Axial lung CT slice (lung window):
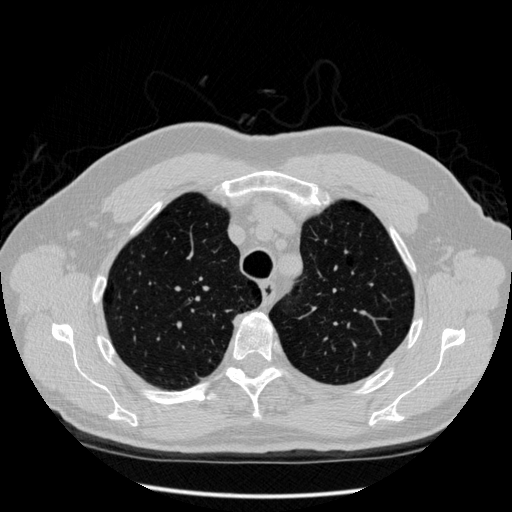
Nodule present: no